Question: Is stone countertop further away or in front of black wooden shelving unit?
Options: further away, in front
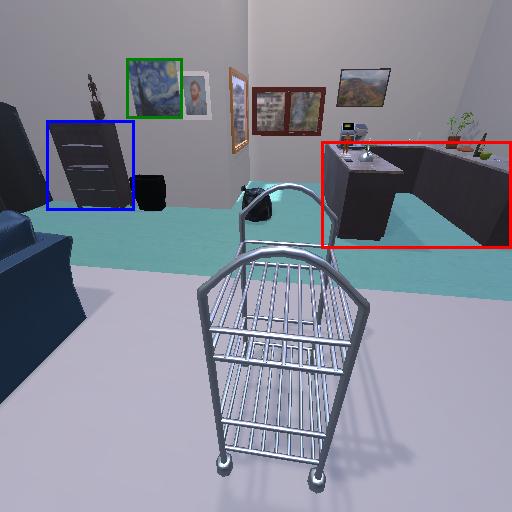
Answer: further away